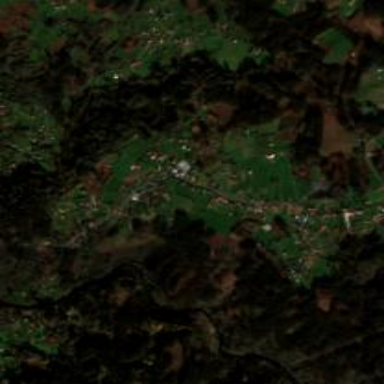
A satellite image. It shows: Small hamlet.